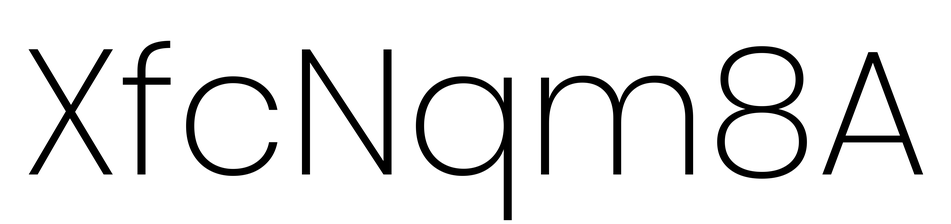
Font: Poppins-ExtraLight